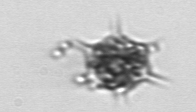
Label: Dictyocha